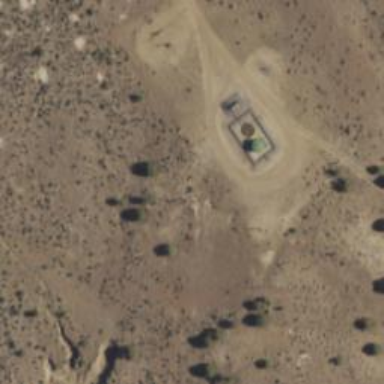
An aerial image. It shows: Storage tank with man-made structure.